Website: bh-photo
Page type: account-selection
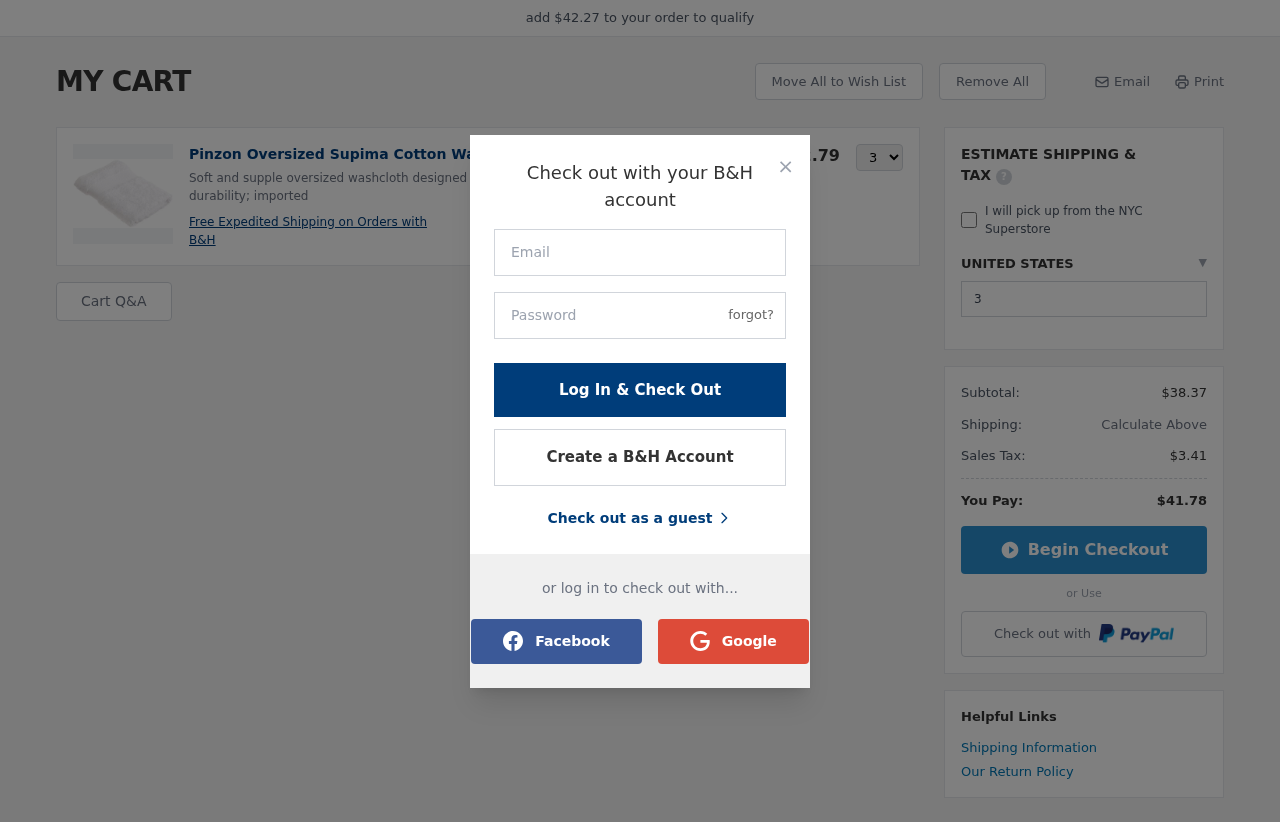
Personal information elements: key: PII_COUNTRY
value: UNITED STATES
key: PII_LOGIN_USERNAME
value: aliciagutierrez51
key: PII_POSTCODE
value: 39236
Product elements: key: PRODUCT1_DESC
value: Soft and supple oversized washcloth designed for great absorbency and durability; imported
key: PRODUCT1_NAME
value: Pinzon Oversized Supima Cotton Wash Cloth, White
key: PRODUCT1_PRICE
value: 12.79
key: PRODUCT1_QUANTITY
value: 3
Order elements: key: ORDER_SUBTOTAL
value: $38.37
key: ORDER_TAX
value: $3.41
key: ORDER_TOTAL
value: $41.78
Other elements: key: AMOUNT_TO_QUALIFY
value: $42.27